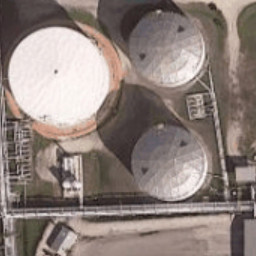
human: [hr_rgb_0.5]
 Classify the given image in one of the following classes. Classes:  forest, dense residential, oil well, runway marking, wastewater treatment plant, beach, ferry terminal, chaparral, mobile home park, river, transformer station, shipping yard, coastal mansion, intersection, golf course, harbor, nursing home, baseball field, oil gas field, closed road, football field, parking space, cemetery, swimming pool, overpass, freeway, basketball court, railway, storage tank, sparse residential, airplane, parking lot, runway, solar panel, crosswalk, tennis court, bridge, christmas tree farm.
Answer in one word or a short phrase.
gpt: storage tank